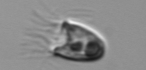
Label: Balanion